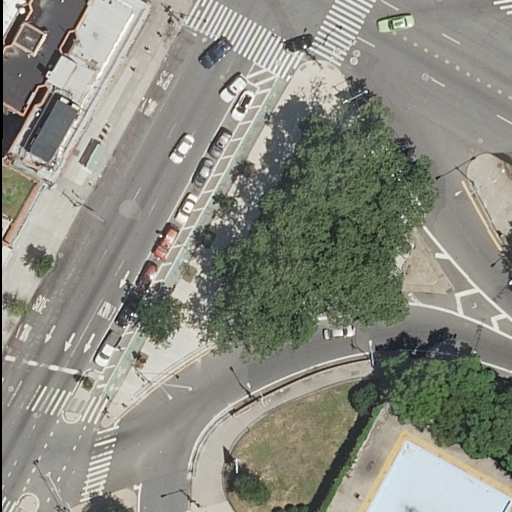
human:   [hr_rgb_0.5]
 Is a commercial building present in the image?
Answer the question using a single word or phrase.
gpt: no

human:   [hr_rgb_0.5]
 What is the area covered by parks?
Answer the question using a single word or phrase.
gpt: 2380m2

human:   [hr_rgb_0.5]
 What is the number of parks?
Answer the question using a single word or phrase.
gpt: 4

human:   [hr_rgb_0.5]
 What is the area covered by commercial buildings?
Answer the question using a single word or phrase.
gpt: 0m2

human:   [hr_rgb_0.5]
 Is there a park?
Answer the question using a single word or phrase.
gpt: yes

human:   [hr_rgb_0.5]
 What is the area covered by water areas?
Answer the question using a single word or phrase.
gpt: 225m2

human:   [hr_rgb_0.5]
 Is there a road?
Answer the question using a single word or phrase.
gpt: yes

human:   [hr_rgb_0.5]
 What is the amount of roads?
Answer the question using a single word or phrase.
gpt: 11

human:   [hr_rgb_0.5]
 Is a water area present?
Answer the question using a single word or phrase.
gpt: yes

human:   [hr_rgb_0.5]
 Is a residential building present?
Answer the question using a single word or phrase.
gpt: yes

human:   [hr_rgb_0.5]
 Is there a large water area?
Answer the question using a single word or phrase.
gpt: no

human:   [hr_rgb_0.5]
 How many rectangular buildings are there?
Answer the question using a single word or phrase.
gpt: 1

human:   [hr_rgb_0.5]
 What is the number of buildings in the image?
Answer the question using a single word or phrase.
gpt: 4

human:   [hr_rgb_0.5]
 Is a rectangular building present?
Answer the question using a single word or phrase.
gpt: yes

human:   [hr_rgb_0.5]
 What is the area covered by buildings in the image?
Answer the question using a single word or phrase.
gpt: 746m2

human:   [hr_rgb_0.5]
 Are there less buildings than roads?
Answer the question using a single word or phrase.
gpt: yes

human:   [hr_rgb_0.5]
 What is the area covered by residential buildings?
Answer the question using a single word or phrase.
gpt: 746m2

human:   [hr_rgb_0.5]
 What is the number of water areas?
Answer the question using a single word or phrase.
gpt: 1

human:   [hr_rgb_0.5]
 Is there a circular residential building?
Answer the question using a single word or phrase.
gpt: no

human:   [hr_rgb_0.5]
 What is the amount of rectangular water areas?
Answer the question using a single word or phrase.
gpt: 1

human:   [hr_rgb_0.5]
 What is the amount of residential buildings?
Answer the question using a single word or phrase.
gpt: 4

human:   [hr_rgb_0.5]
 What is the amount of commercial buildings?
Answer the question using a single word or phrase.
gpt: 0

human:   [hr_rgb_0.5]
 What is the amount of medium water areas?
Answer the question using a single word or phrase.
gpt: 1

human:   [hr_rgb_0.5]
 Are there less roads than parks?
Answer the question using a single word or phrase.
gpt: no

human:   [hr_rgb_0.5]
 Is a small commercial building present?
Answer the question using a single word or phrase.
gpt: no

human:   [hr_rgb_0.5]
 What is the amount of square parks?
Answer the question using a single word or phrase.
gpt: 0

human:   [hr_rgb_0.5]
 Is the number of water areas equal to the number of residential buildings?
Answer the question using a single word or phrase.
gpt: no

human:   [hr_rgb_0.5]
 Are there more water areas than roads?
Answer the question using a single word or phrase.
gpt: no

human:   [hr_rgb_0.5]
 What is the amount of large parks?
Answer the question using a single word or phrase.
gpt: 2

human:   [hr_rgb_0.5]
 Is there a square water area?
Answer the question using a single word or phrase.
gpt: no

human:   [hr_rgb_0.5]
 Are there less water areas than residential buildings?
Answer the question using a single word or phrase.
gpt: yes

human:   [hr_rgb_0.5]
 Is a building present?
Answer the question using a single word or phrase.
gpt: yes

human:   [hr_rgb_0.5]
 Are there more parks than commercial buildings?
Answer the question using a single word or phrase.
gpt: yes

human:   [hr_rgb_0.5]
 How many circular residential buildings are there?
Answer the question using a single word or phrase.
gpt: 0

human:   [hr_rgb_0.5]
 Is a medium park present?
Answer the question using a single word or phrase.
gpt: yes

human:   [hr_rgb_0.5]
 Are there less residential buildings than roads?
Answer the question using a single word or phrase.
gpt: yes

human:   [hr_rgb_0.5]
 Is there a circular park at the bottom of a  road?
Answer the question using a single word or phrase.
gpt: no

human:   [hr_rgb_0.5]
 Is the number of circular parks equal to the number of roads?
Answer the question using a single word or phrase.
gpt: no

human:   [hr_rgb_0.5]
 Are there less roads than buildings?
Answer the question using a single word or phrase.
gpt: no

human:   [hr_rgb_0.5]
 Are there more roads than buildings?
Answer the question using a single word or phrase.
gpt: yes

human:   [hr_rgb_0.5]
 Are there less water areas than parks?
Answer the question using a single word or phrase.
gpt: yes

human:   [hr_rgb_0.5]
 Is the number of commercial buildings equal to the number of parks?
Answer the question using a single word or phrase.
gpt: no

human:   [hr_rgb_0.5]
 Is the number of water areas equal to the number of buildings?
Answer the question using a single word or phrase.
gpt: no

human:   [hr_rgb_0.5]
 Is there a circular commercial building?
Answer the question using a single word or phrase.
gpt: no

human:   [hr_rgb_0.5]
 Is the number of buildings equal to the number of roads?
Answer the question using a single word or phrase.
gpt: no

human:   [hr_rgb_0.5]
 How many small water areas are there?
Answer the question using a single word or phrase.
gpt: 0

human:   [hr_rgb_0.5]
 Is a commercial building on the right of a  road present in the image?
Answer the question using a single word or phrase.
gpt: no

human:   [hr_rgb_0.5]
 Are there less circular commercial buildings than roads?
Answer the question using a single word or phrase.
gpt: yes

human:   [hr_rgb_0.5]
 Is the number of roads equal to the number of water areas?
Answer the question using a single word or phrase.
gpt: no

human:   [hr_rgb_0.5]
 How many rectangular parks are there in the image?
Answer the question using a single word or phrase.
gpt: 3

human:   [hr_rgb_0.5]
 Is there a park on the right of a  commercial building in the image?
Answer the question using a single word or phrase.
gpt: no

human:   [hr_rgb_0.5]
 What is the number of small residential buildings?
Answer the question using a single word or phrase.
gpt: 2

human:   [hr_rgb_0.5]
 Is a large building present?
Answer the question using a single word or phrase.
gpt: no

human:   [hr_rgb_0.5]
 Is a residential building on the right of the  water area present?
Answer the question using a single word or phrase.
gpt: no

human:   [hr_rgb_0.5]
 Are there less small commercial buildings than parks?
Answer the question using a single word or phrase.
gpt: yes

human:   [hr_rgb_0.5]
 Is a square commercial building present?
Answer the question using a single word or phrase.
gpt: no

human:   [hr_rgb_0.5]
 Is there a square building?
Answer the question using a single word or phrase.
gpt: no

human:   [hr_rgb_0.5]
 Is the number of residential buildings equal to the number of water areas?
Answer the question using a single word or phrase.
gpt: no

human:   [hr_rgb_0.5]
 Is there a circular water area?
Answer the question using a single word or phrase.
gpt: no

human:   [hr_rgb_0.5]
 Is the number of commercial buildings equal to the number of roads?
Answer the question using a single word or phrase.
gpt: no

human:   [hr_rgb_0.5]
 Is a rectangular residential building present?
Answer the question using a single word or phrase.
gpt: yes

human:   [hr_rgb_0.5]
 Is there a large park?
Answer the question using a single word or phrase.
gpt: yes

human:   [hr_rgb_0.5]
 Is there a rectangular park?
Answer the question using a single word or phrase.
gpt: yes

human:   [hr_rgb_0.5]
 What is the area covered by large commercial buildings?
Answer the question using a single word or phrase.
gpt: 0m2